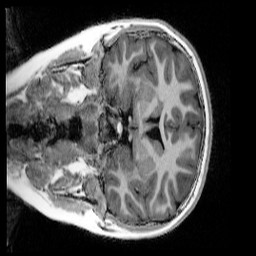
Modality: UNIT1_denoised
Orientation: coronal
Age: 10
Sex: female
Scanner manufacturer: siemens
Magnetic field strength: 3 T
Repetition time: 4 s
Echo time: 0.00303 s